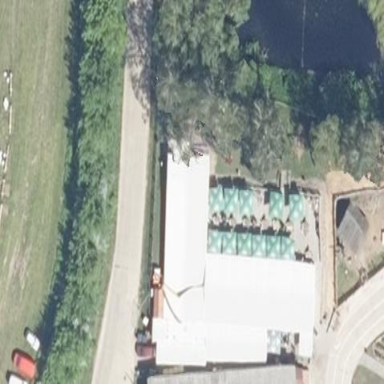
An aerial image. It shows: Building that houses restaurant.